Field crop: maize
Growth stage: 1
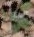
Species: chenopodium